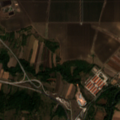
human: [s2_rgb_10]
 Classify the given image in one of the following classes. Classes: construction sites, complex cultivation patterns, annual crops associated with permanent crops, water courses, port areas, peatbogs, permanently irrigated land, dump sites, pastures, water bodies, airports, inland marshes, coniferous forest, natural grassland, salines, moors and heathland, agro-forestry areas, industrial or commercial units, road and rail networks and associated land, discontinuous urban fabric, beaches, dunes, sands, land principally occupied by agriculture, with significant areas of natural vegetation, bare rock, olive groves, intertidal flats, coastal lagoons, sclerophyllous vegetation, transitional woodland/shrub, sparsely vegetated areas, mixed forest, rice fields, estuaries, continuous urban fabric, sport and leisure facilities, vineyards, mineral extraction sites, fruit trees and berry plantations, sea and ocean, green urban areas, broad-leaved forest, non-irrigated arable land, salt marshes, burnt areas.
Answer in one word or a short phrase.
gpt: fruit trees and berry plantations, complex cultivation patterns, land principally occupied by agriculture, with significant areas of natural vegetation, broad-leaved forest